Field crop: maize
Growth stage: 2
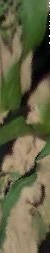
Species: maize